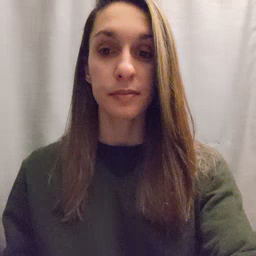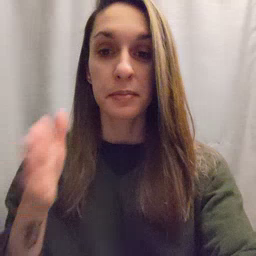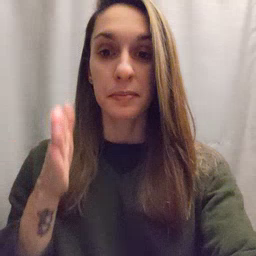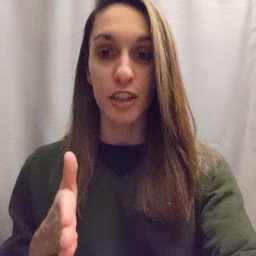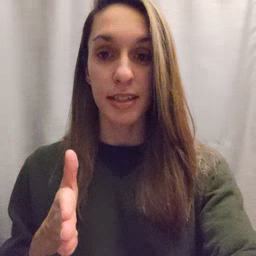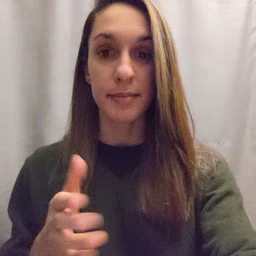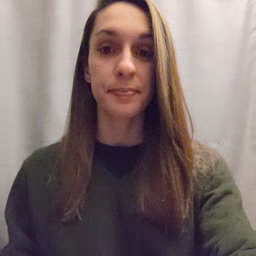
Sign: person